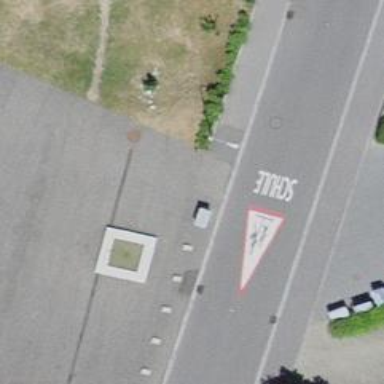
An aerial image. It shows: Bollard made of concrete.